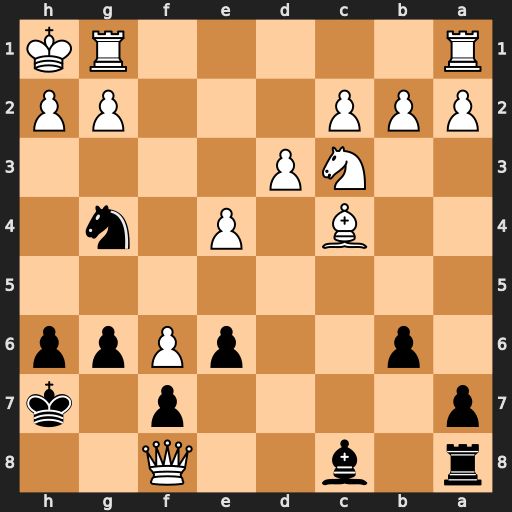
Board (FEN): r1b2Q2/p4p1k/1p2pPpp/8/2B1P1n1/2NP4/PPP3PP/R5RK
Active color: b
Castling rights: -
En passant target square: -
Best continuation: Nf2#